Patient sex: F
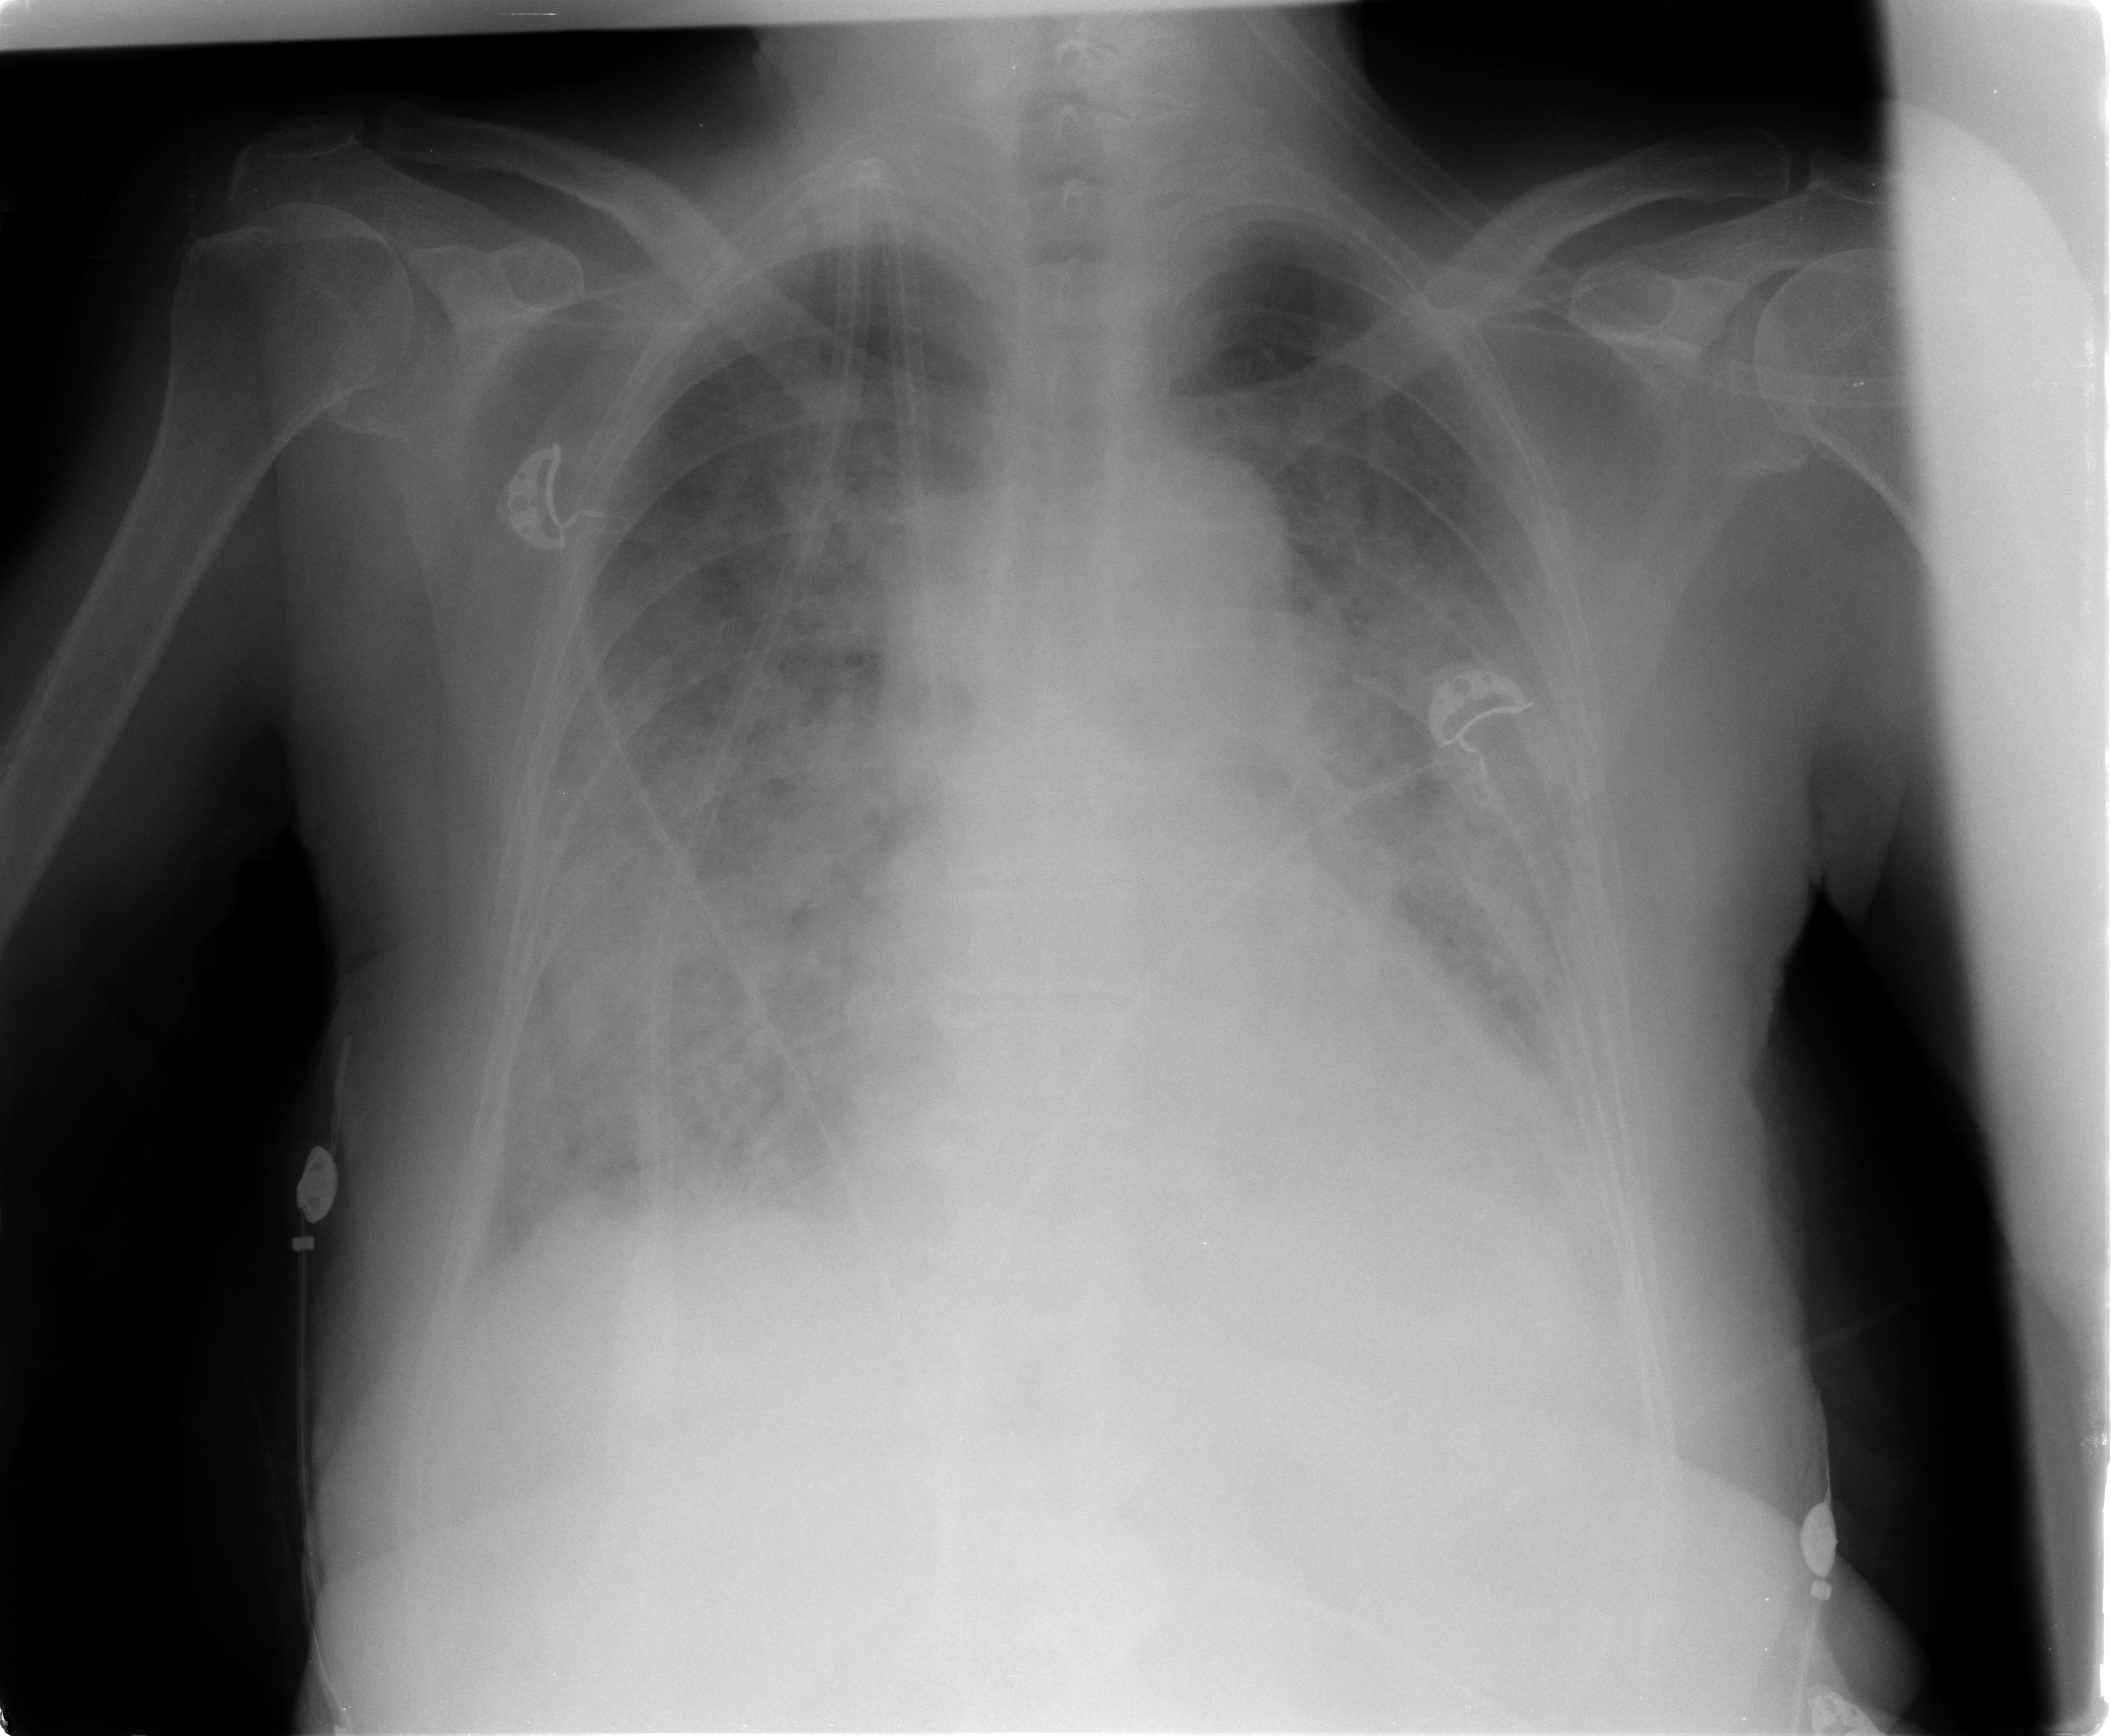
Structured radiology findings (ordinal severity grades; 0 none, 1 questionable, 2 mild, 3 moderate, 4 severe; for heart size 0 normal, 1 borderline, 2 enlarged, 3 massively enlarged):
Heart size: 2
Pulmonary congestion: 1
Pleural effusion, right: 2
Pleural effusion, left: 2
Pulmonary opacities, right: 3
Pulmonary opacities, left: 3
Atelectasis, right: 3
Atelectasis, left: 3